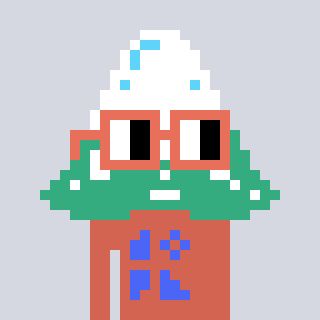
a pixel art character with square orange glasses, a snowy mountain-shaped head and a peachy-colored body on a cool background